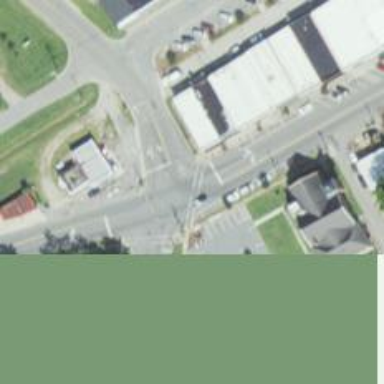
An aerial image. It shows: Crossing road.